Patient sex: M
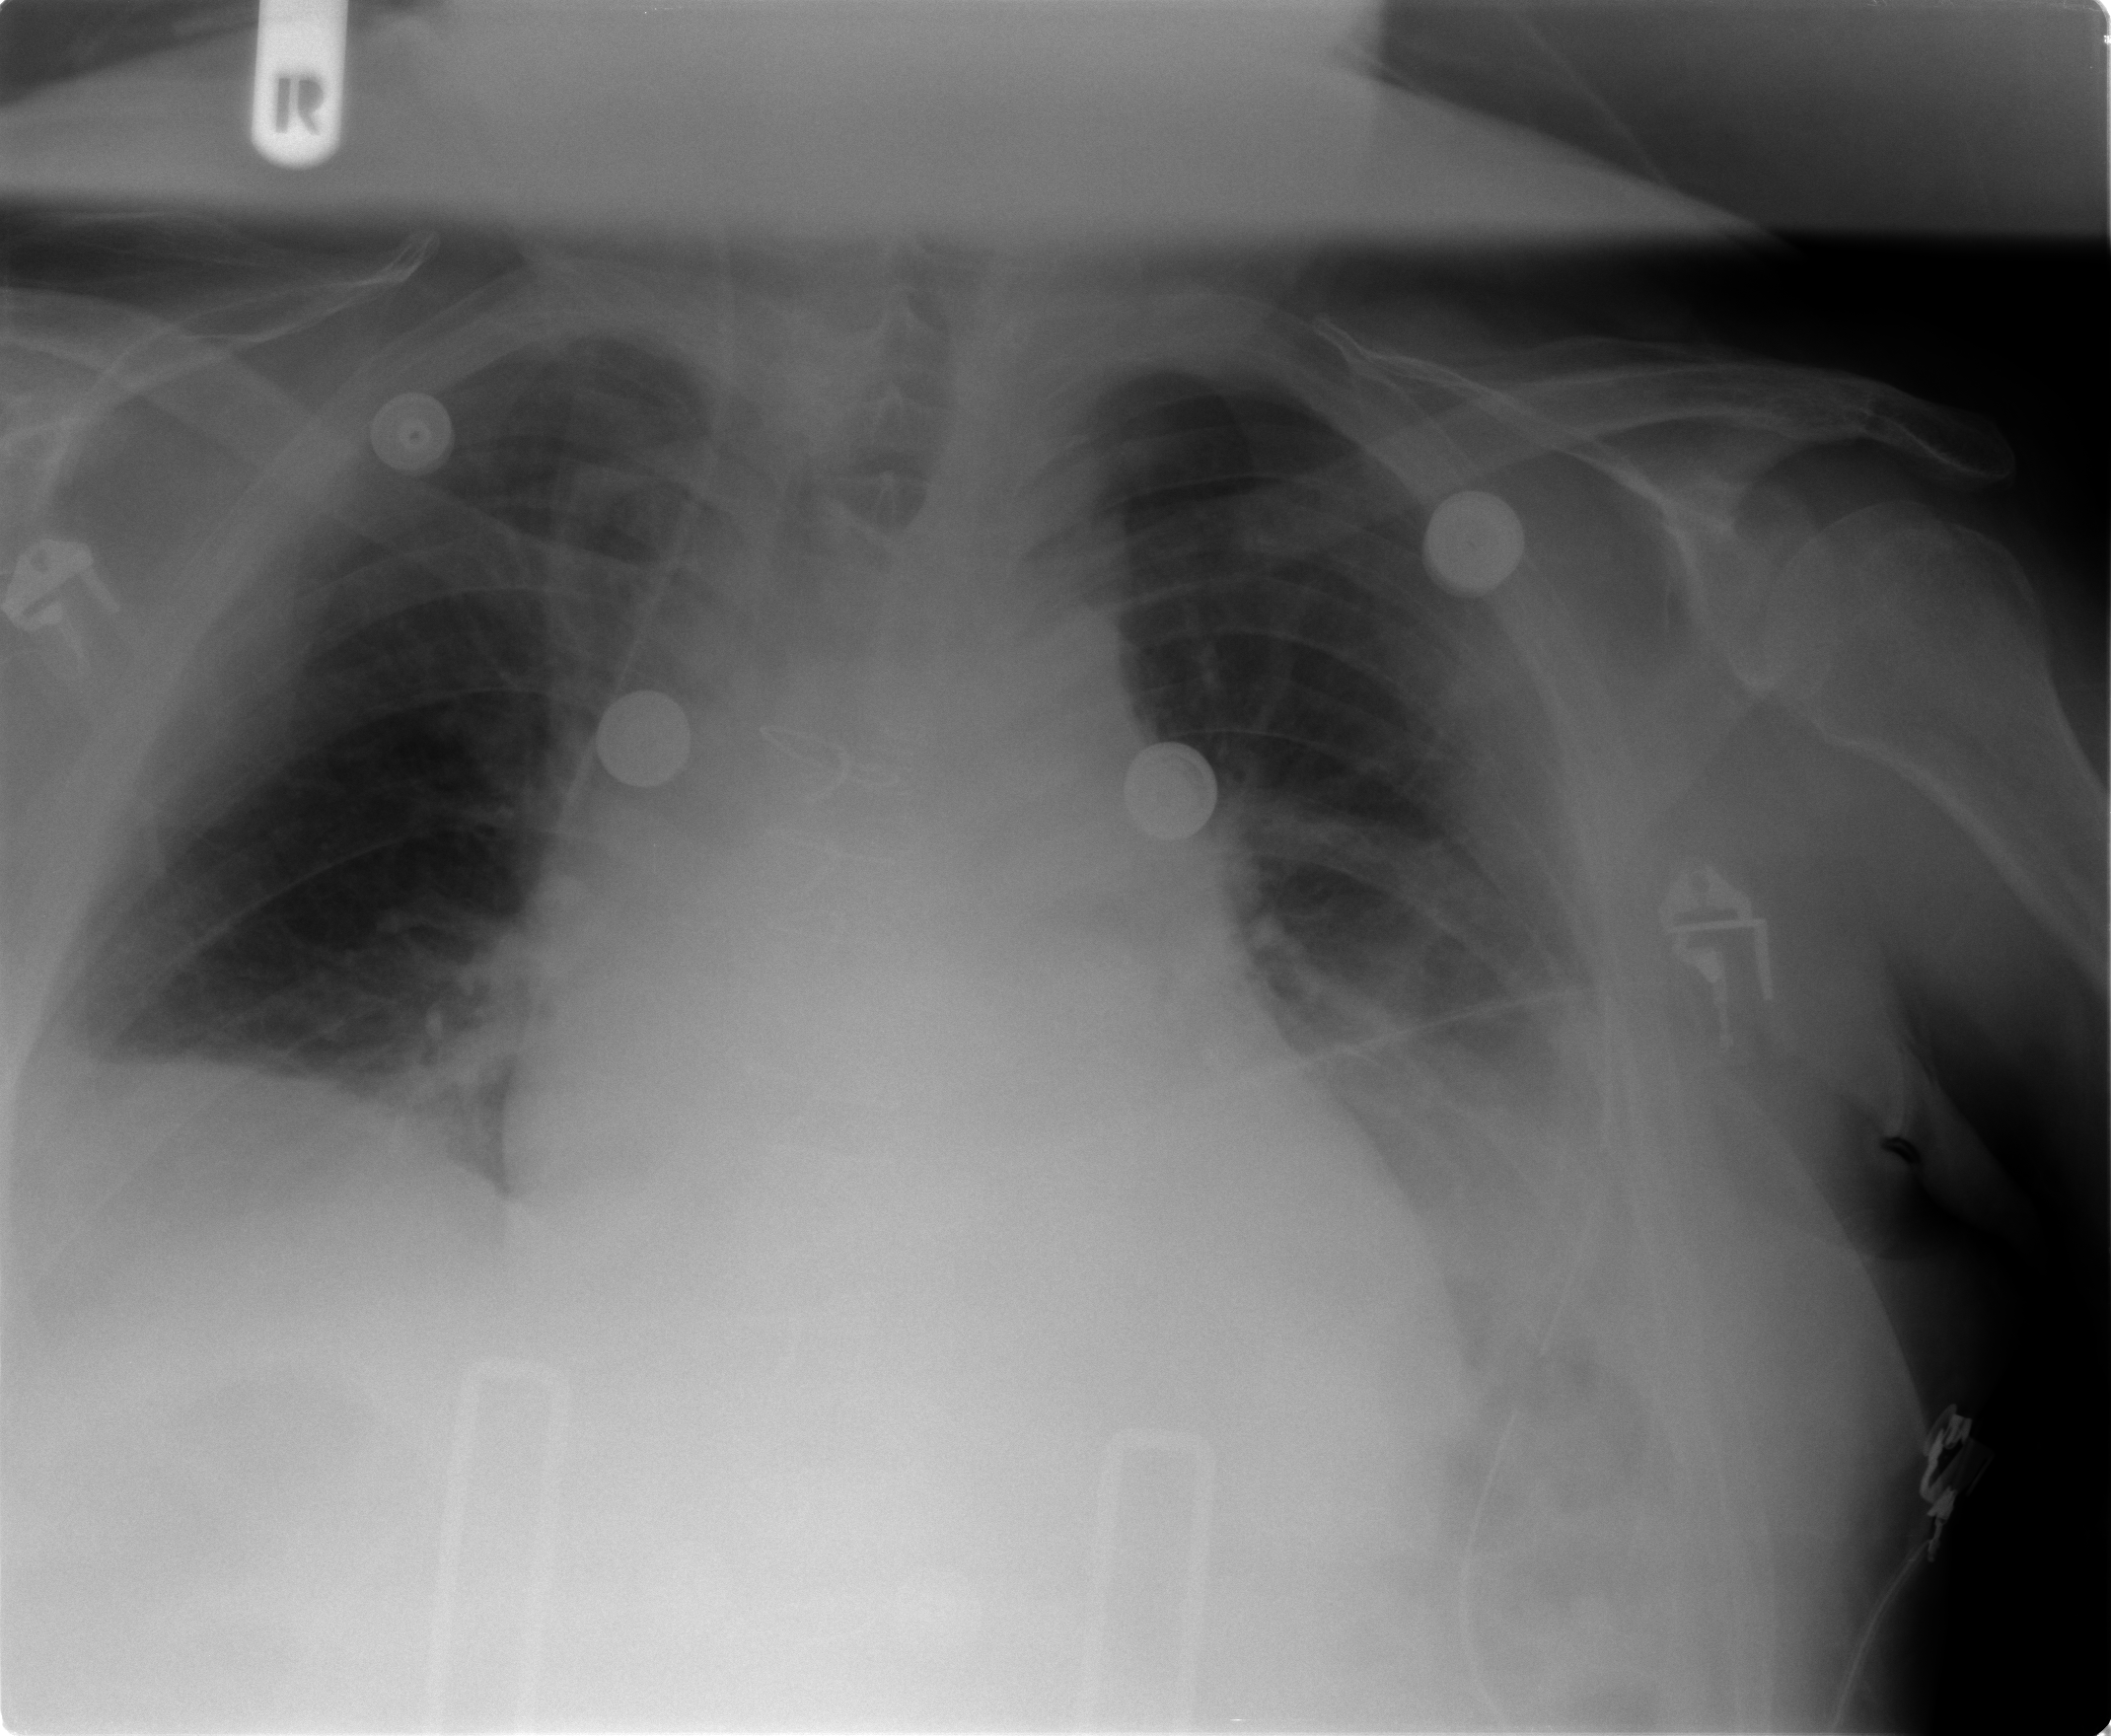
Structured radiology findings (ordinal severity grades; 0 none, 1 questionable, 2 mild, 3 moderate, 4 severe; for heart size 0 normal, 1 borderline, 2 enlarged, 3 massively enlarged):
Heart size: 2
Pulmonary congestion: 2
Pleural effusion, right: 2
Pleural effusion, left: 2
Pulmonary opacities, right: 0
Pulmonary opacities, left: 2
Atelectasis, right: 2
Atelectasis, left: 2